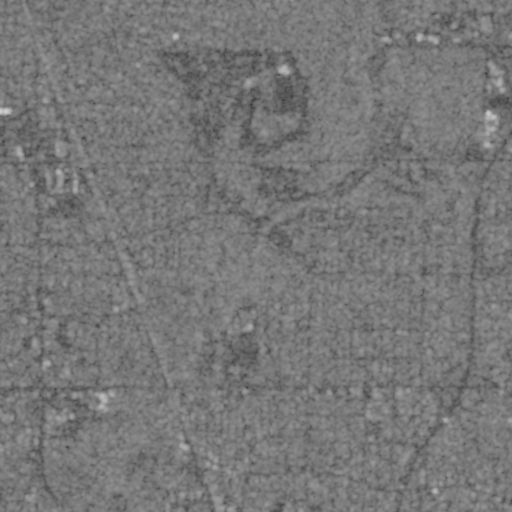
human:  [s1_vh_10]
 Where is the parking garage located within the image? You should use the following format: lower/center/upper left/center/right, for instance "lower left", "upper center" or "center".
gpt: The parking garage is located in the lower left of the image.
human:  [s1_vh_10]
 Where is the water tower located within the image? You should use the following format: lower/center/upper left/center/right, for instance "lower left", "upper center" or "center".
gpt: The water tower is located in the lower left of the image.
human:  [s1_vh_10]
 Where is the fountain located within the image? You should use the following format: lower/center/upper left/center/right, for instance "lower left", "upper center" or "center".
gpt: The fountain is located in the upper left of the image.
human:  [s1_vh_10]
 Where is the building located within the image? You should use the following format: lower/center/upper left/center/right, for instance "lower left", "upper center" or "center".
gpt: There is no building in the image.

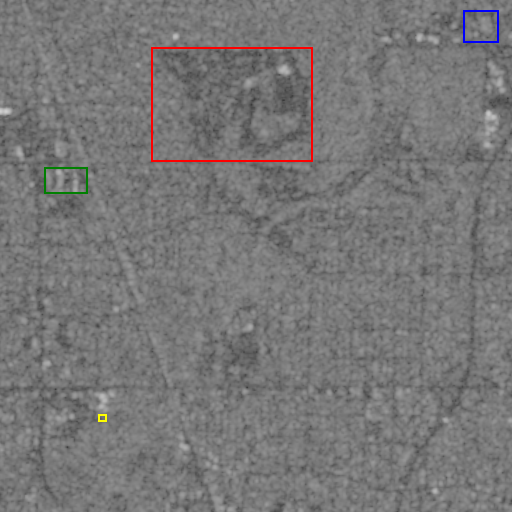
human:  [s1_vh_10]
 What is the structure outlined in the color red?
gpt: The structure outlined in red is a park.
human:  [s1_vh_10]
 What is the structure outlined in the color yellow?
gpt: The structure outlined in yellow is a parking garage.
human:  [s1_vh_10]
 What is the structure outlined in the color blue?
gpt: The structure outlined in blue is a parking lot.
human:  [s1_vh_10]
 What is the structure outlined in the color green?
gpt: The structure outlined in green is a building.
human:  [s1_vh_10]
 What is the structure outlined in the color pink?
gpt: There is no pink outline.